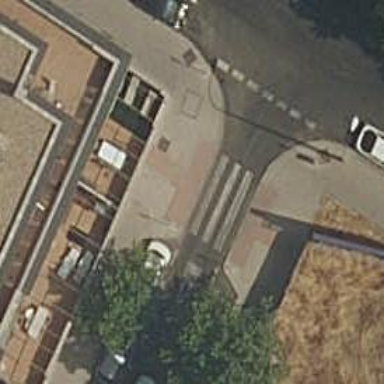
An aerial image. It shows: Uncontrolled zebra crossing on the road.